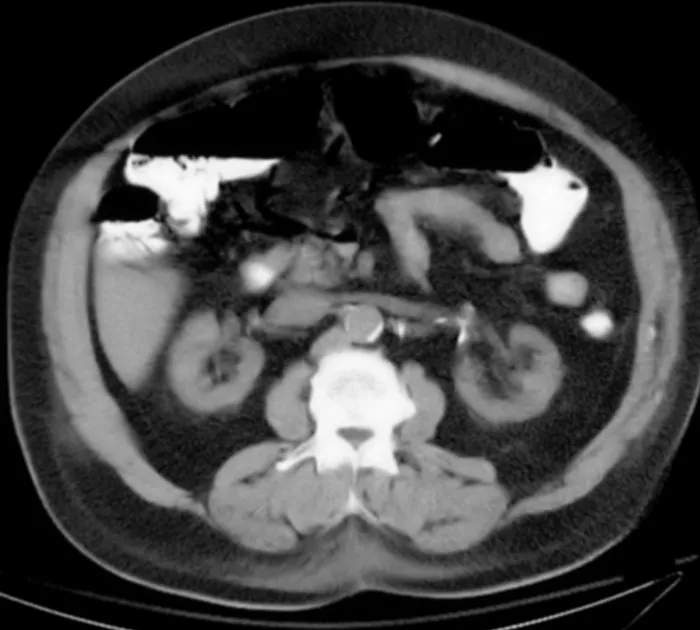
Showing mesenteric venous air throughout much of the right-sided mesenteric. system and an air/blood level within the SMV.
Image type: radiology (ct)